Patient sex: M
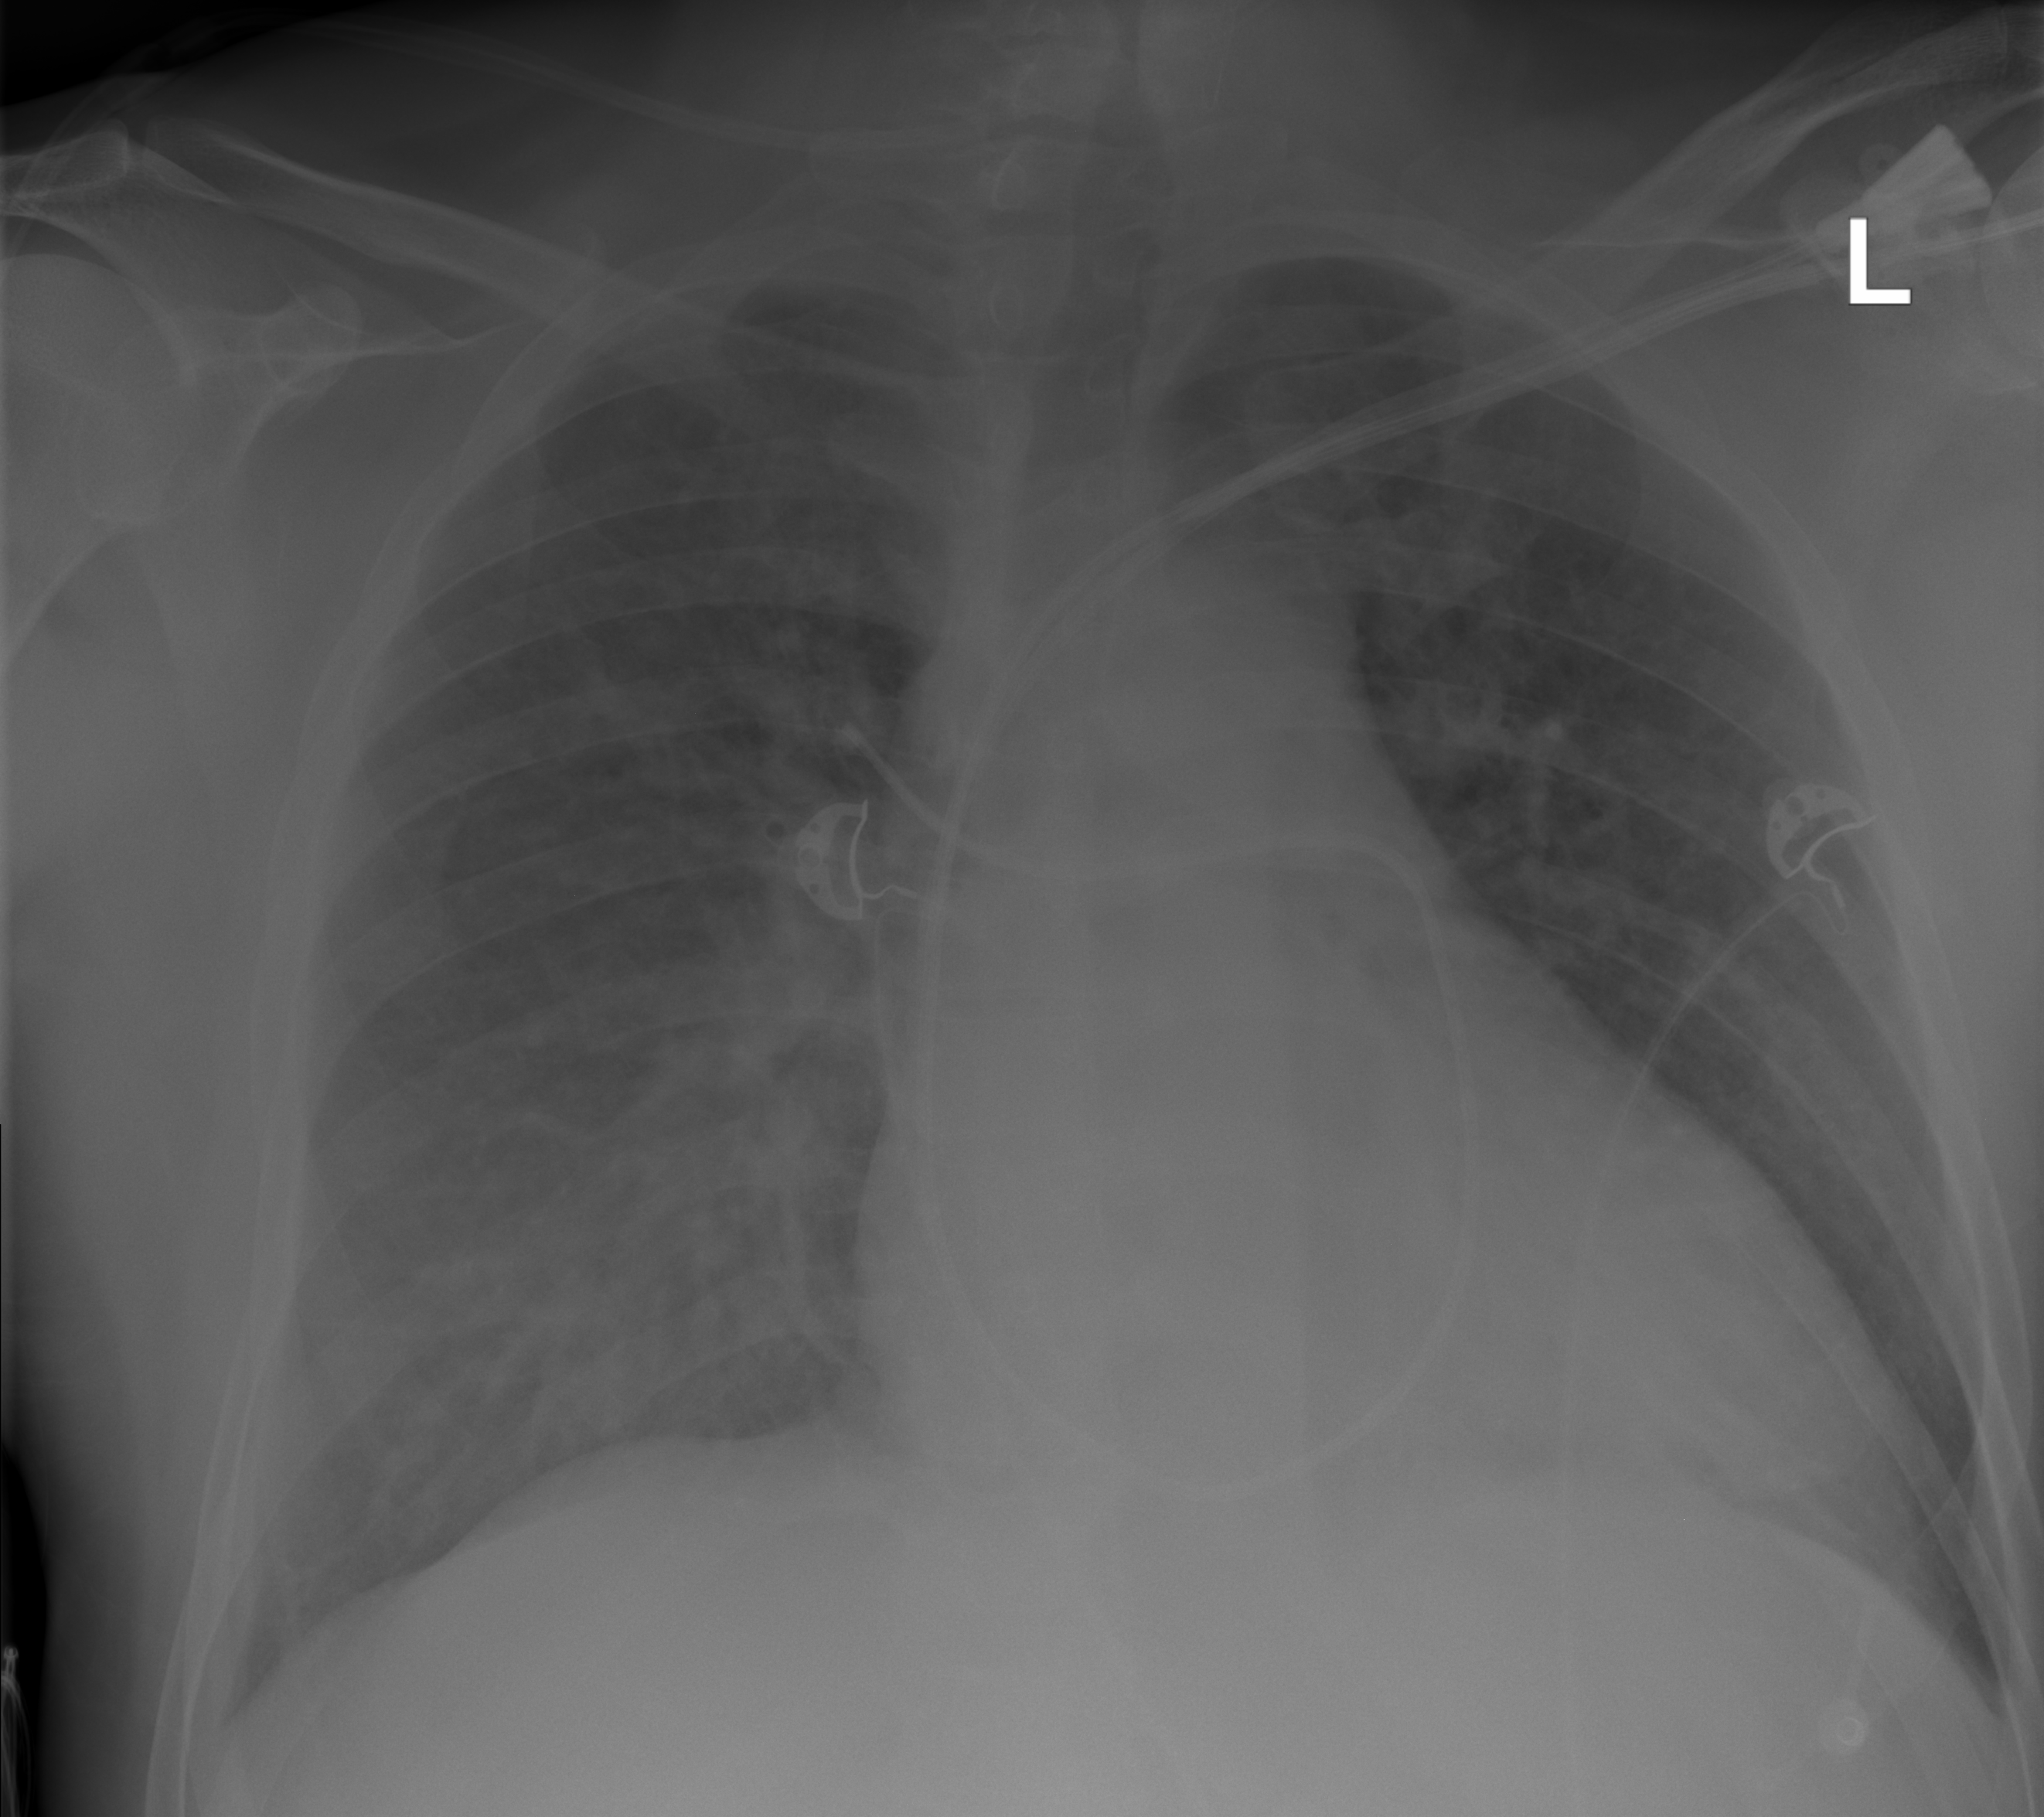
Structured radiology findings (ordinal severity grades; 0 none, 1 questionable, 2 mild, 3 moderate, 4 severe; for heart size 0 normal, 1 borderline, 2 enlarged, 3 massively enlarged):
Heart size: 2
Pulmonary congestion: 2
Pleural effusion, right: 0
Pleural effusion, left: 0
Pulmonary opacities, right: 2
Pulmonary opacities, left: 0
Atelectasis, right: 0
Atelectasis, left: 0